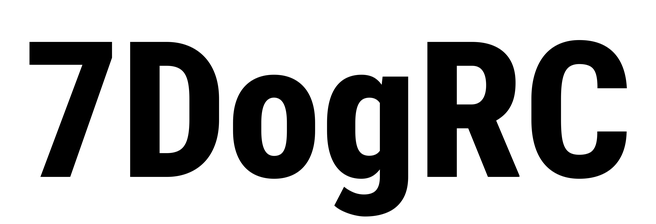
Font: Roboto_Condensed_ExtraBold